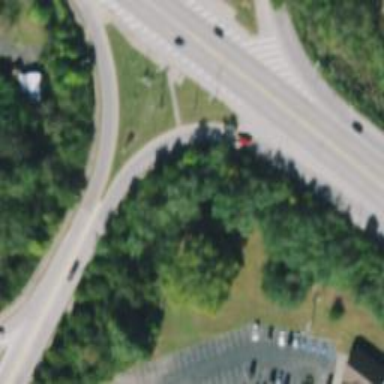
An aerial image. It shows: Trunk link highway.